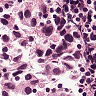
Metastatic tissue present: yes